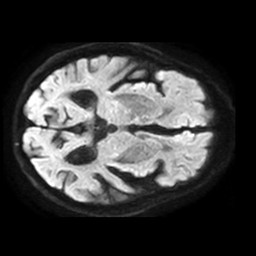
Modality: TRACE
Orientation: axial
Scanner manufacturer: philips
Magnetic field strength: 1.5 T
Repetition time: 3.398 s
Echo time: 0.06922 s